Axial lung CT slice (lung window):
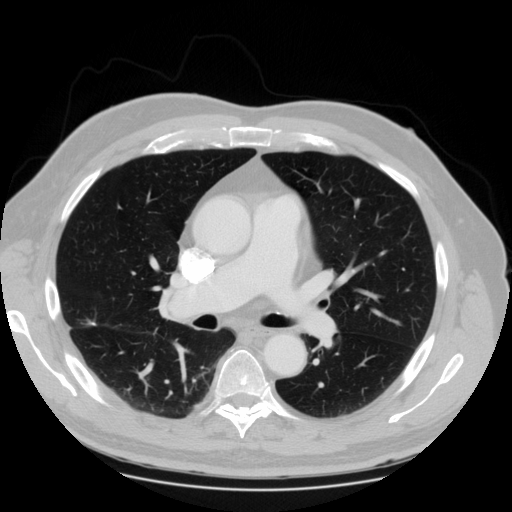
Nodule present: no